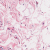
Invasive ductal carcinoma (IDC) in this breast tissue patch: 0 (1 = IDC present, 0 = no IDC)